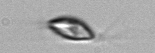
Label: Chrysochromulina